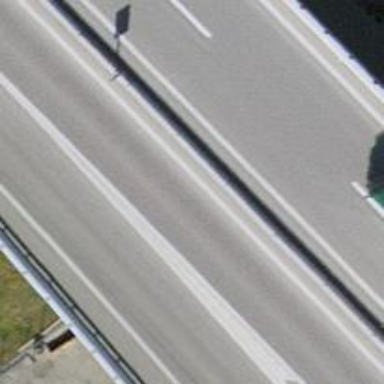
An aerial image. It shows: Trunk highway with bridge. There is no sidewalk present.